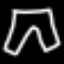
Label: pants